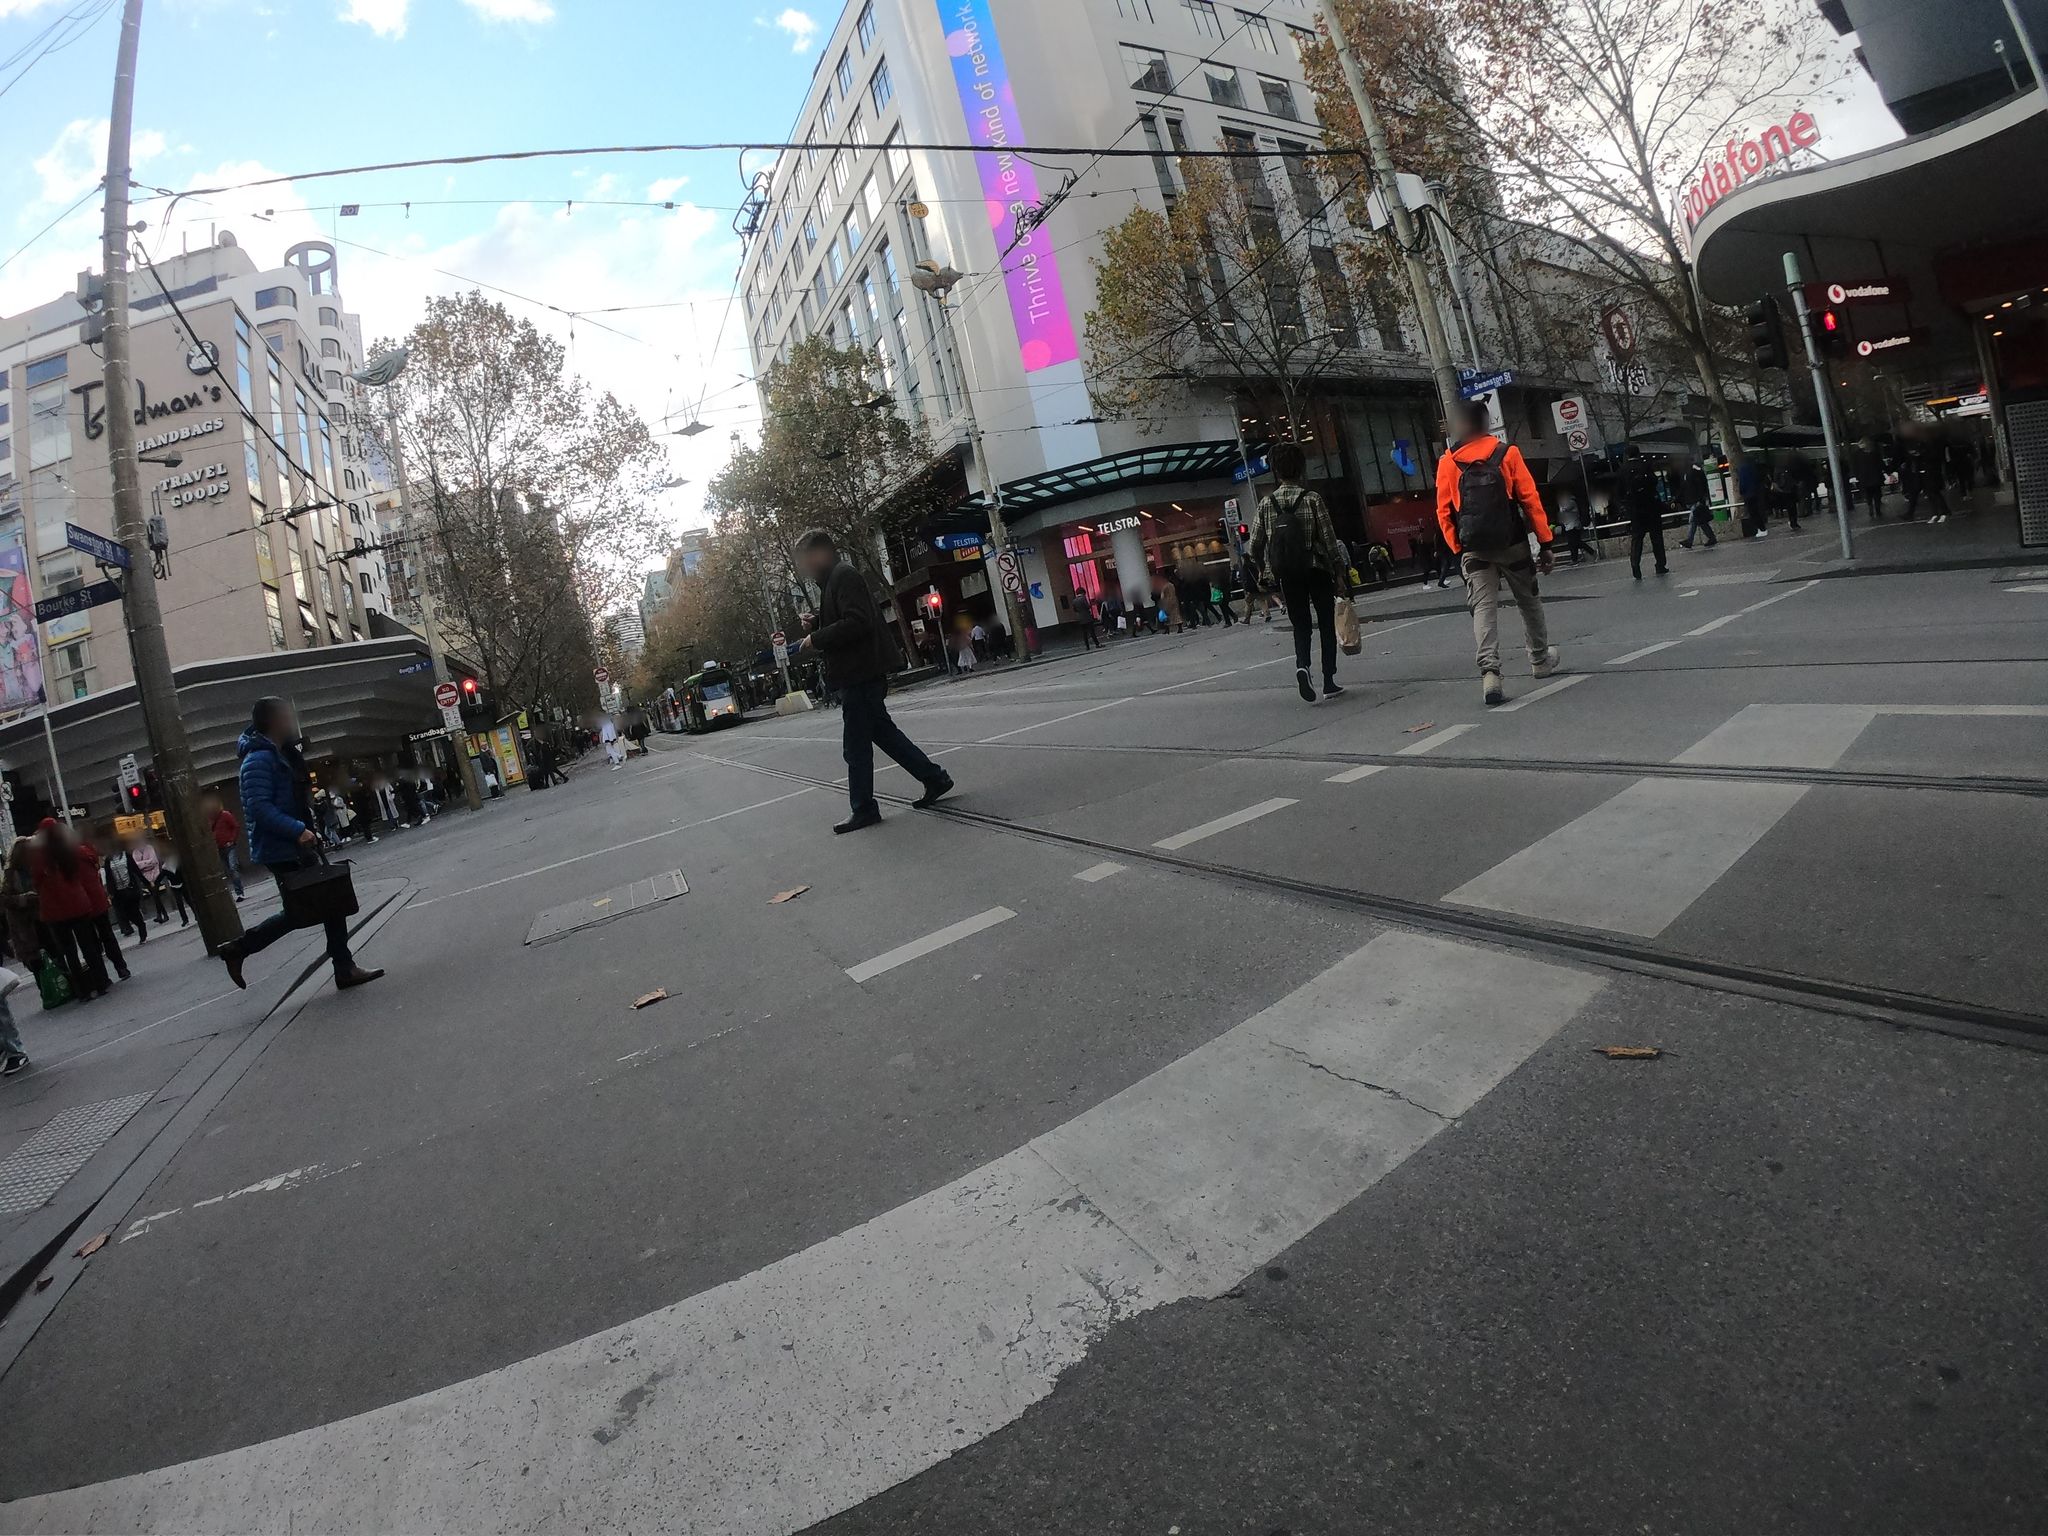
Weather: clear
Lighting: day
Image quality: good
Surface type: driving surface
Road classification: unclassified, pedestrian
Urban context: urban centre
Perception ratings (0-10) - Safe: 4.21, Lively: 7.81, Beautiful: 7.18, Boring: 3.16, Depressing: 3.84, Wealthy: 4.61